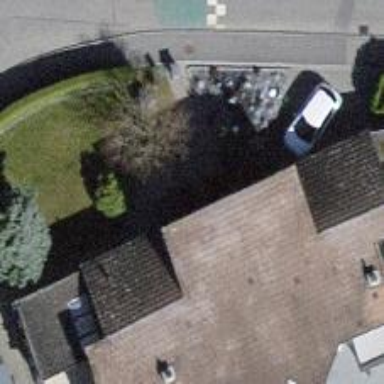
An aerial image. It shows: Simple house.